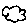
Label: cloud